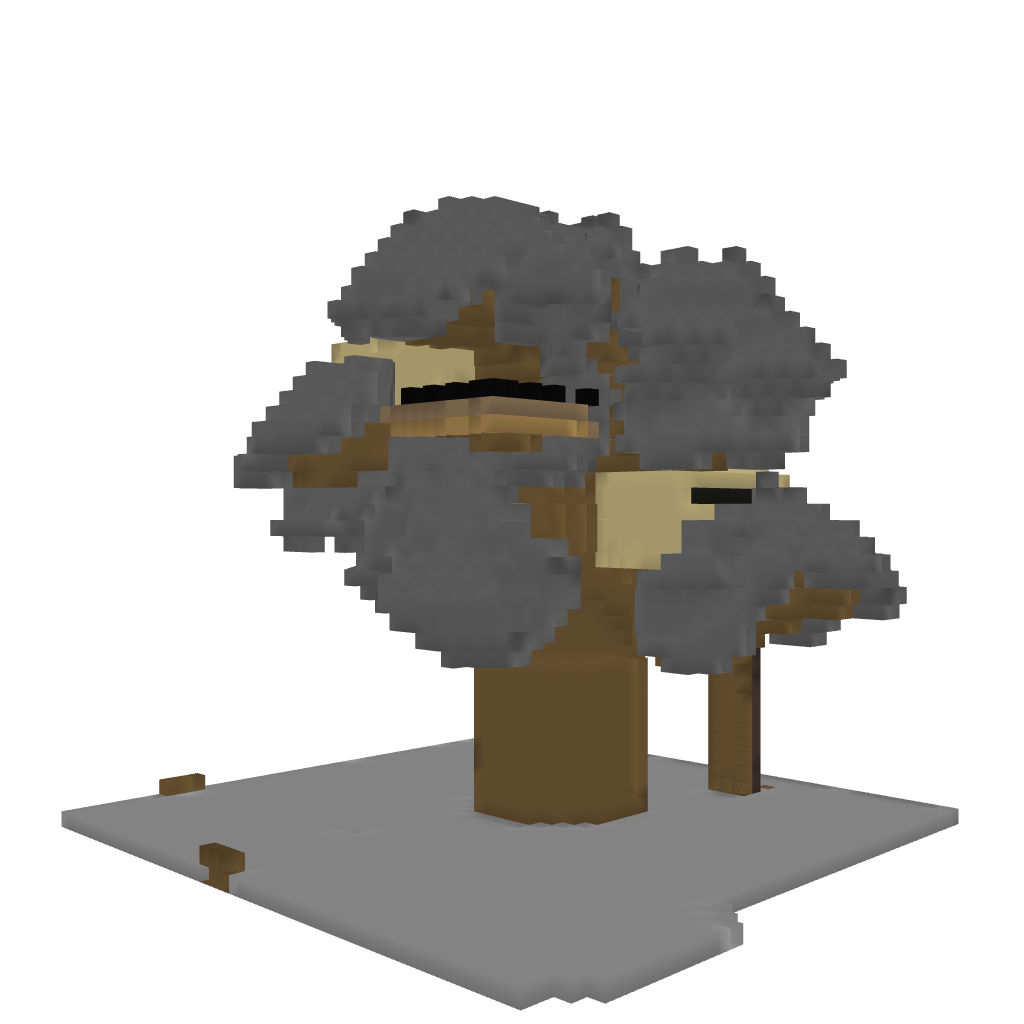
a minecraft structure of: Tree House v1